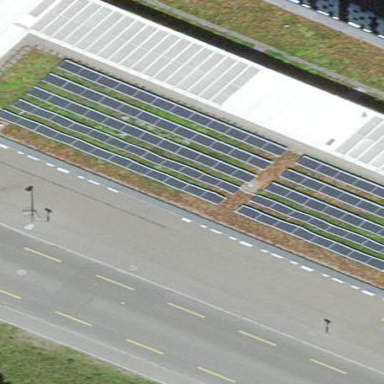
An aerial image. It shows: Solar power generator utilizing photovoltaic technology with solar photovoltaic panels.